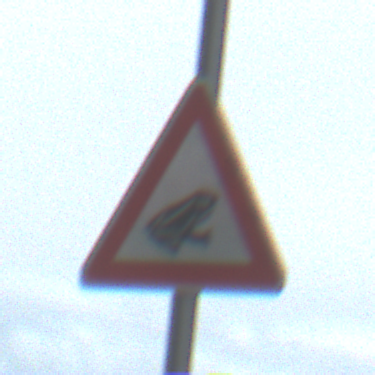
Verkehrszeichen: AmphibienwanderungLinks
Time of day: Midday
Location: Roofed (Beach)
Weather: Overcast
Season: NotSpecified
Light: Natural